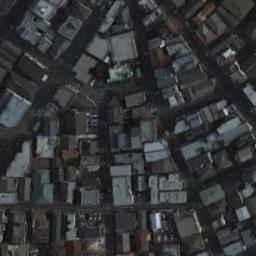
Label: dense_residential